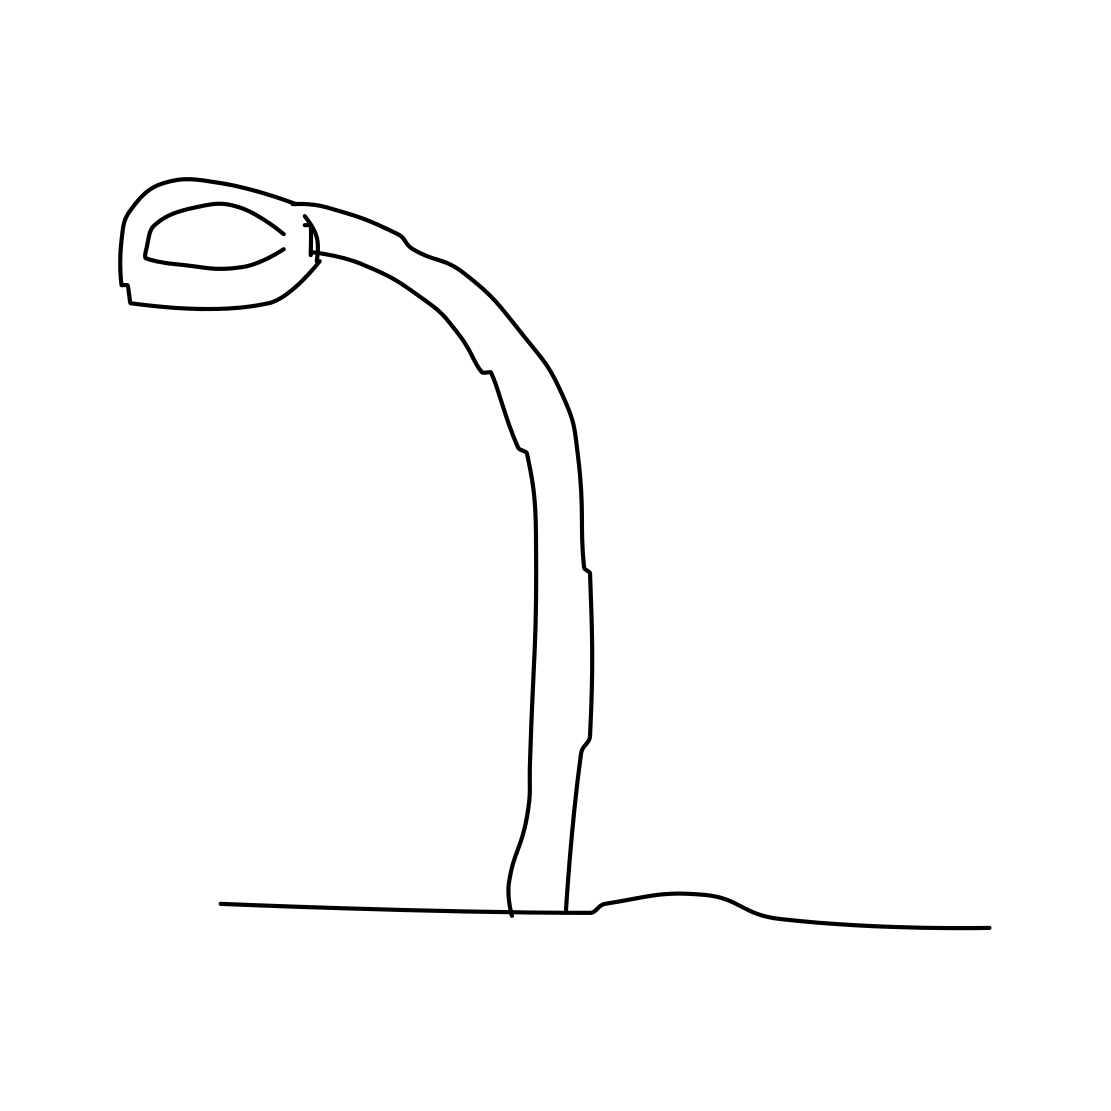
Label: streetlight